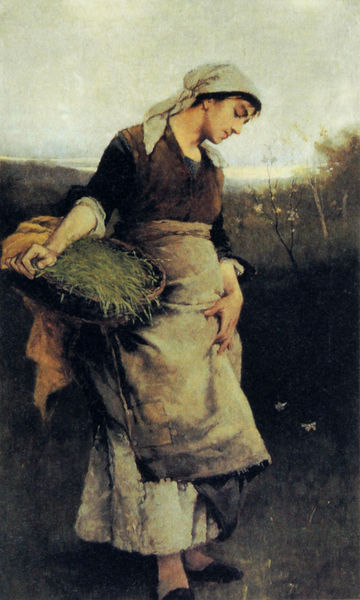
Titel: Frühlingsidylle
Künstler: Jakub Schikaneder
Standort: Olomouc (Olmütz)
Institution: Muzeum umění (Kunstmuseum)
Schlagwörter: dunkel, gemälde, hand, himmel, weiß, wolken, landschaft, braun, frau, kleid, gras, tuch, wiese, rock, schale, portrait, birke, natur, futter, traurig, schürze, farbig, magd, schuhe, bäuerin, ernte, heu, schwer, kopftuch, korb, bauch, schwanger, grass, schmetterling, moor, müde, schmetterlinge, gerafft, traufrig